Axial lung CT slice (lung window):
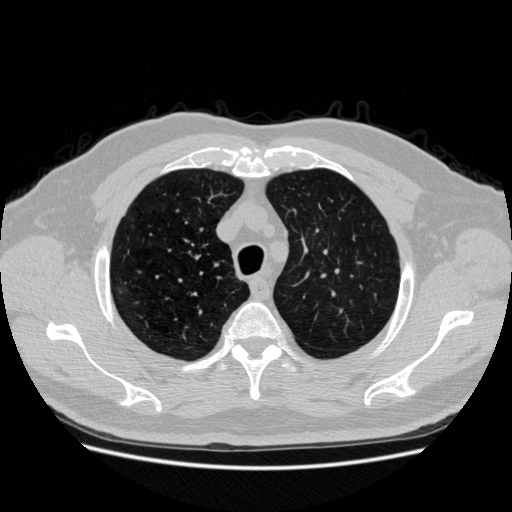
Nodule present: no